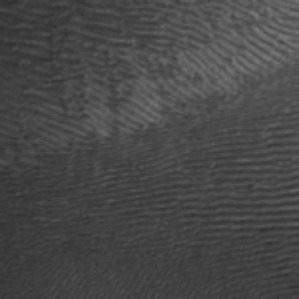
Label: frost